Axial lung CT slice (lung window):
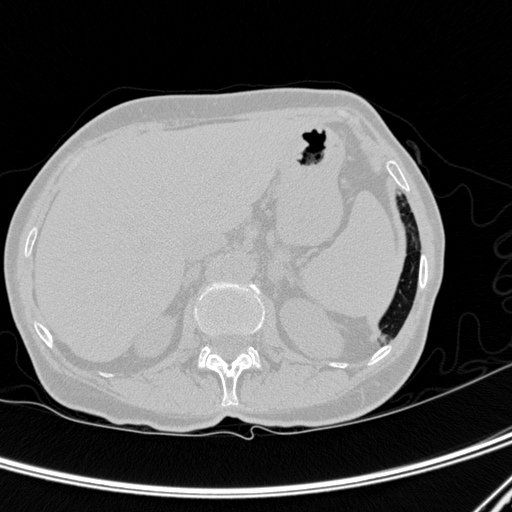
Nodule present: no